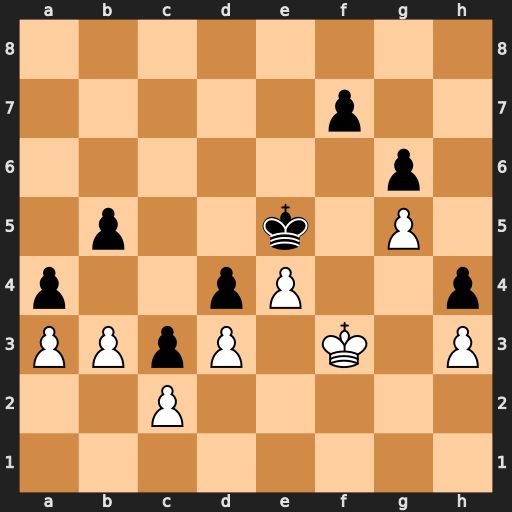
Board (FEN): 8/5p2/6p1/1p2k1P1/p2pP2p/PPpP1K1P/2P5/8
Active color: w
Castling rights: -
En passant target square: -
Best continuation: bxa4 bxa4 Kg4 Kd6 Kxh4